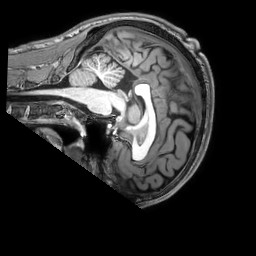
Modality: T1w
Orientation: sagittal
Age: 26
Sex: male